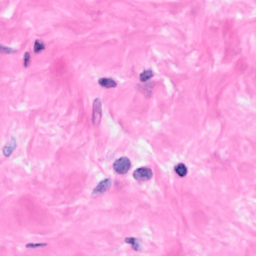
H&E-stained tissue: Breast